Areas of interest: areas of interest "Business office"
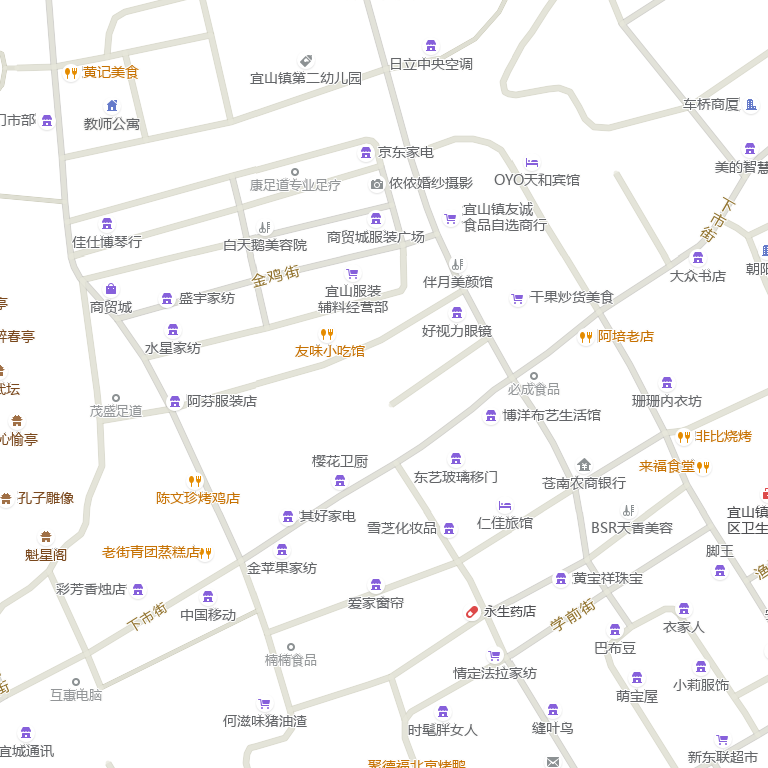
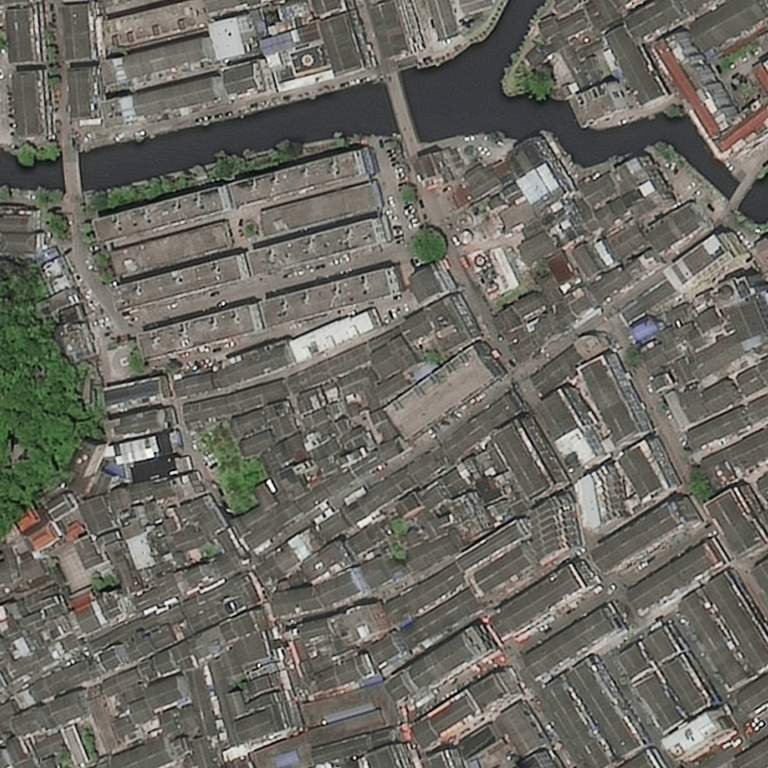